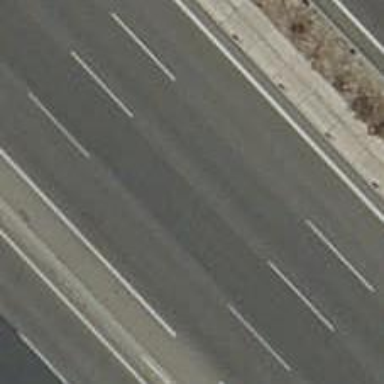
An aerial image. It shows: Asphalt bridge over motorway.